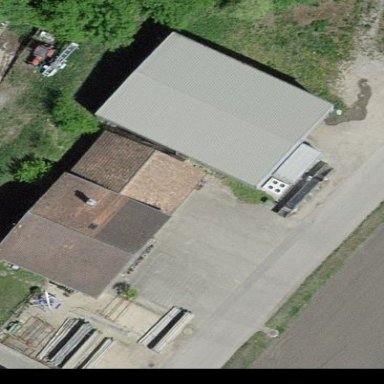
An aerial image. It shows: Warehouse.